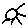
Label: sun